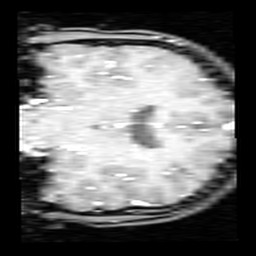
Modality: inplaneT1
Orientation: coronal
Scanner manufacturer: ge
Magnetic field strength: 3 T
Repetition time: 0.2 s
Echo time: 0.0036 s